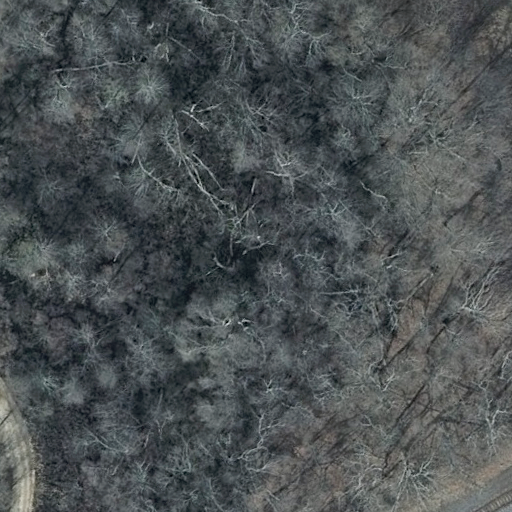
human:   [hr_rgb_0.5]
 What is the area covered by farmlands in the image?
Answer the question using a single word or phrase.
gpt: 10299m2

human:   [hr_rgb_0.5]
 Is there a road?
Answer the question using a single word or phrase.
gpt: yes

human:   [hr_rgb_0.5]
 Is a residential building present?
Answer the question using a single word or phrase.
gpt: no

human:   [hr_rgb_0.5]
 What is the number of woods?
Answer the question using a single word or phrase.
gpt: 1

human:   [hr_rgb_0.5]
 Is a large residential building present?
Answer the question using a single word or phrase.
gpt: no

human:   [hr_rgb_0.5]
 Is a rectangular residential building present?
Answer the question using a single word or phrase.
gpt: no

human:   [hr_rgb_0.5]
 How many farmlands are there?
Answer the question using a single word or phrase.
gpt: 1

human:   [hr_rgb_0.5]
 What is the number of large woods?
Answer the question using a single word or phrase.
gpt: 1

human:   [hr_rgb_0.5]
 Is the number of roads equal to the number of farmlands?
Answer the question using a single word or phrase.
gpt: yes

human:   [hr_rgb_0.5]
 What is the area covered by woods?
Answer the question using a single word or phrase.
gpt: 10641m2

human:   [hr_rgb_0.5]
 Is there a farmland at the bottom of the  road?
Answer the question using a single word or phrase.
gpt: no

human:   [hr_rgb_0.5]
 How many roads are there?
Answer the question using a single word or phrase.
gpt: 1

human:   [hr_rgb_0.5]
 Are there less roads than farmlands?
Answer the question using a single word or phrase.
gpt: no

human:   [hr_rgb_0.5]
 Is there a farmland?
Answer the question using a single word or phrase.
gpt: yes

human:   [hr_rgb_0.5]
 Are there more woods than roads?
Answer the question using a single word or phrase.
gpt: no

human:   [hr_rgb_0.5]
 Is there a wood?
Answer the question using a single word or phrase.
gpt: yes

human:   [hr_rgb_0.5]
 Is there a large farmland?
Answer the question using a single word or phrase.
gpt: yes

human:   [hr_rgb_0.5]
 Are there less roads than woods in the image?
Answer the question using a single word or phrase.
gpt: no

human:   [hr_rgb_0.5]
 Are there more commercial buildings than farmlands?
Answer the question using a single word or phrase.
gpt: no

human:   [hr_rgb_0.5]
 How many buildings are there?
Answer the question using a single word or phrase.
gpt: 0

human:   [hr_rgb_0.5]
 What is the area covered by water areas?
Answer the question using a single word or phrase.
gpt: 0m2

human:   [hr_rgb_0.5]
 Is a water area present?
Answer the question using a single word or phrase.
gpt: no

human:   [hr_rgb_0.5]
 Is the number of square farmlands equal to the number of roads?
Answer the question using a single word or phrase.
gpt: no

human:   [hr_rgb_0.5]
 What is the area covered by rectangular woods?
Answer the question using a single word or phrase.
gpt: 10641m2

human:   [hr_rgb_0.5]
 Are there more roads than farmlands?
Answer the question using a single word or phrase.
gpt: no

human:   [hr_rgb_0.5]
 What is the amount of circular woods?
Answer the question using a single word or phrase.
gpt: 0

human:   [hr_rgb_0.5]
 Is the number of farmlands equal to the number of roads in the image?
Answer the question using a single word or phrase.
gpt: yes

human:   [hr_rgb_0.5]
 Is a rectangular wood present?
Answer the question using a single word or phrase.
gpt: yes

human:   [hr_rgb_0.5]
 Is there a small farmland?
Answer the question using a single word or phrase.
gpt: no

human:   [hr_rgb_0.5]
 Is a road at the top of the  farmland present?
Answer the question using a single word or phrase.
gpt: no

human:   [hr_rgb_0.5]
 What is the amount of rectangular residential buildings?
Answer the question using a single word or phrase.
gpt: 0

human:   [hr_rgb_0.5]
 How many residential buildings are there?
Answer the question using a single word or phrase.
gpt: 0

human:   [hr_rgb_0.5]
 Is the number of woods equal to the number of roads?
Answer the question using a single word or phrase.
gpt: yes

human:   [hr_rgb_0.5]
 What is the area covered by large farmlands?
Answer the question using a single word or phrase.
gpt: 10299m2

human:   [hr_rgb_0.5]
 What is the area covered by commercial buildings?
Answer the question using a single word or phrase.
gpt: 0m2

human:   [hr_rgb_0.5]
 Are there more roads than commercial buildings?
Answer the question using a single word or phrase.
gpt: yes

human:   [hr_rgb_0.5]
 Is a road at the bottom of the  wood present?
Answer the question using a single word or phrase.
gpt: no

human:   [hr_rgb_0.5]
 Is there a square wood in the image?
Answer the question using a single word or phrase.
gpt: no

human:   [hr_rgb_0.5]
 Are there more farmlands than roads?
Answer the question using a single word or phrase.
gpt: no

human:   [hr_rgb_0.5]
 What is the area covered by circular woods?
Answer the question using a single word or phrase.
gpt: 0m2

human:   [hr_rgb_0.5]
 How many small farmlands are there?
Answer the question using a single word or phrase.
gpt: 0

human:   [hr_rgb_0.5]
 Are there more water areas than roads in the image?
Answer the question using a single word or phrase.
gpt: no

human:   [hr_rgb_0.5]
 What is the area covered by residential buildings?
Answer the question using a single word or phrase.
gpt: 0m2

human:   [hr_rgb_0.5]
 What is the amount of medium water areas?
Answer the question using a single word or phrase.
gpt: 0

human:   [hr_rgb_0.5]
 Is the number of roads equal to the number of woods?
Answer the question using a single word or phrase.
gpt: yes

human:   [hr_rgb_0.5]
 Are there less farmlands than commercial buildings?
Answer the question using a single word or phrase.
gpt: no

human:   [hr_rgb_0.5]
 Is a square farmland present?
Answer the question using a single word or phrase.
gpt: no

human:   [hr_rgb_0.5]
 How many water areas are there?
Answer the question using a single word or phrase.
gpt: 0

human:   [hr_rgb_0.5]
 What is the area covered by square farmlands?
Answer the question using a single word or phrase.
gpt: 0m2

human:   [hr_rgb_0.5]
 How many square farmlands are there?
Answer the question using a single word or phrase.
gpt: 0

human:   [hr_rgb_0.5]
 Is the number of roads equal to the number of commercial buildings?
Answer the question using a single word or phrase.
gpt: no

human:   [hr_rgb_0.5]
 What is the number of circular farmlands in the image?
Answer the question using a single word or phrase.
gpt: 0

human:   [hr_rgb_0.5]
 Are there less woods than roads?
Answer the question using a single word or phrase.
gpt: no

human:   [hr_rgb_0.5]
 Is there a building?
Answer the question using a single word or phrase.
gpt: no

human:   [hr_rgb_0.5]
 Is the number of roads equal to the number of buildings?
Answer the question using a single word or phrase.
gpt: no

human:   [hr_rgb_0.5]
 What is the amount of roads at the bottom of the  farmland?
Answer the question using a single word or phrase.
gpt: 1

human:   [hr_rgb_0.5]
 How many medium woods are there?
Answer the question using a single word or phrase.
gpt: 0

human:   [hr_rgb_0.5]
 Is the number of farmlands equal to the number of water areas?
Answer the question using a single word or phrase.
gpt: no

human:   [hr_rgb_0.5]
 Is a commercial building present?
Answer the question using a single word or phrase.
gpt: no

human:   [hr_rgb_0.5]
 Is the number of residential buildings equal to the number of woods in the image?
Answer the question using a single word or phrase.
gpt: no

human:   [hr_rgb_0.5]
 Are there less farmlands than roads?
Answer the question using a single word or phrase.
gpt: no

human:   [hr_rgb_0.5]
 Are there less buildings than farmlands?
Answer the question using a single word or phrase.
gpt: yes

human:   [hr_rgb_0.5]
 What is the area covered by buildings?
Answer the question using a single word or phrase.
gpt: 0m2

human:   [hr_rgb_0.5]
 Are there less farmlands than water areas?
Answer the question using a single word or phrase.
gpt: no